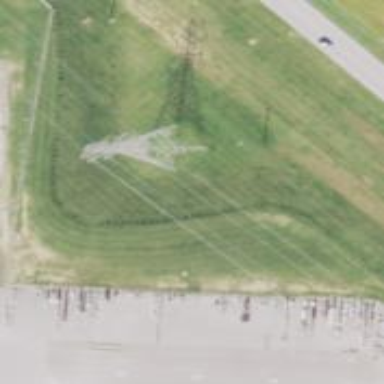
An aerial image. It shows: Lattice structure tower.